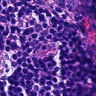
Metastatic tissue present: no